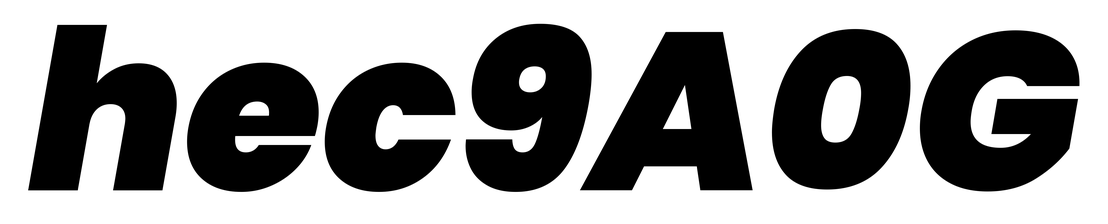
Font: Poppins-BlackItalic